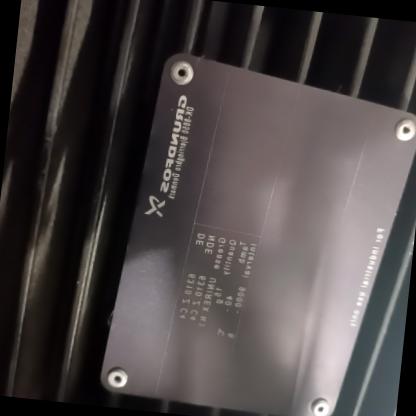
Klasa: tabliczka-znamionowa